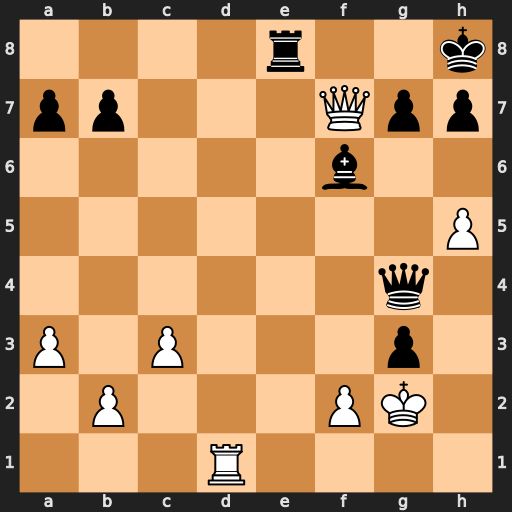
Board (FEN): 4r2k/pp3Qpp/5b2/7P/6q1/P1P3p1/1P3PK1/3R4
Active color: w
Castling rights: -
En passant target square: -
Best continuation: Qxe8#